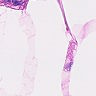
Metastatic tissue present: no